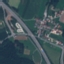
Land use / land cover class: Highway